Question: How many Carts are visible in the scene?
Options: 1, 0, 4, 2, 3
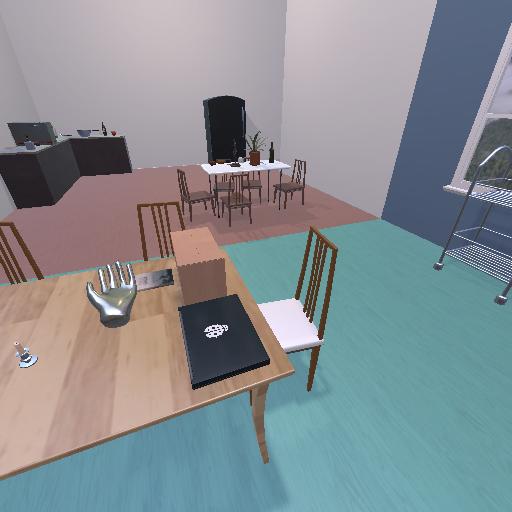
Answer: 1